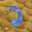
Label: 2